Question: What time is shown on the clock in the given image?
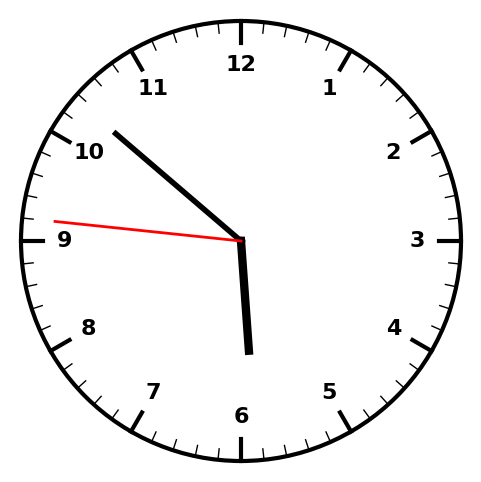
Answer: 05:51:46